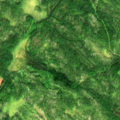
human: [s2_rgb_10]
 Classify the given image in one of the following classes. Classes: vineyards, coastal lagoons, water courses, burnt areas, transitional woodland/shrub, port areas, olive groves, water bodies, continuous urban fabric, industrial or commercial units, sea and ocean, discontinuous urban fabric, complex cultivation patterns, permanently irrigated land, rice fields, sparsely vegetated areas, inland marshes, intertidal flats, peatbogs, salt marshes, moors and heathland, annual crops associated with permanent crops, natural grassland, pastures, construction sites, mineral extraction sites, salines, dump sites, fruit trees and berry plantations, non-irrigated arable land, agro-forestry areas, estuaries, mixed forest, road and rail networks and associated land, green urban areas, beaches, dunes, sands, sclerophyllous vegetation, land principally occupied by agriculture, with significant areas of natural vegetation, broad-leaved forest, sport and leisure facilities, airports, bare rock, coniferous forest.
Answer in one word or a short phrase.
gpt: coniferous forest